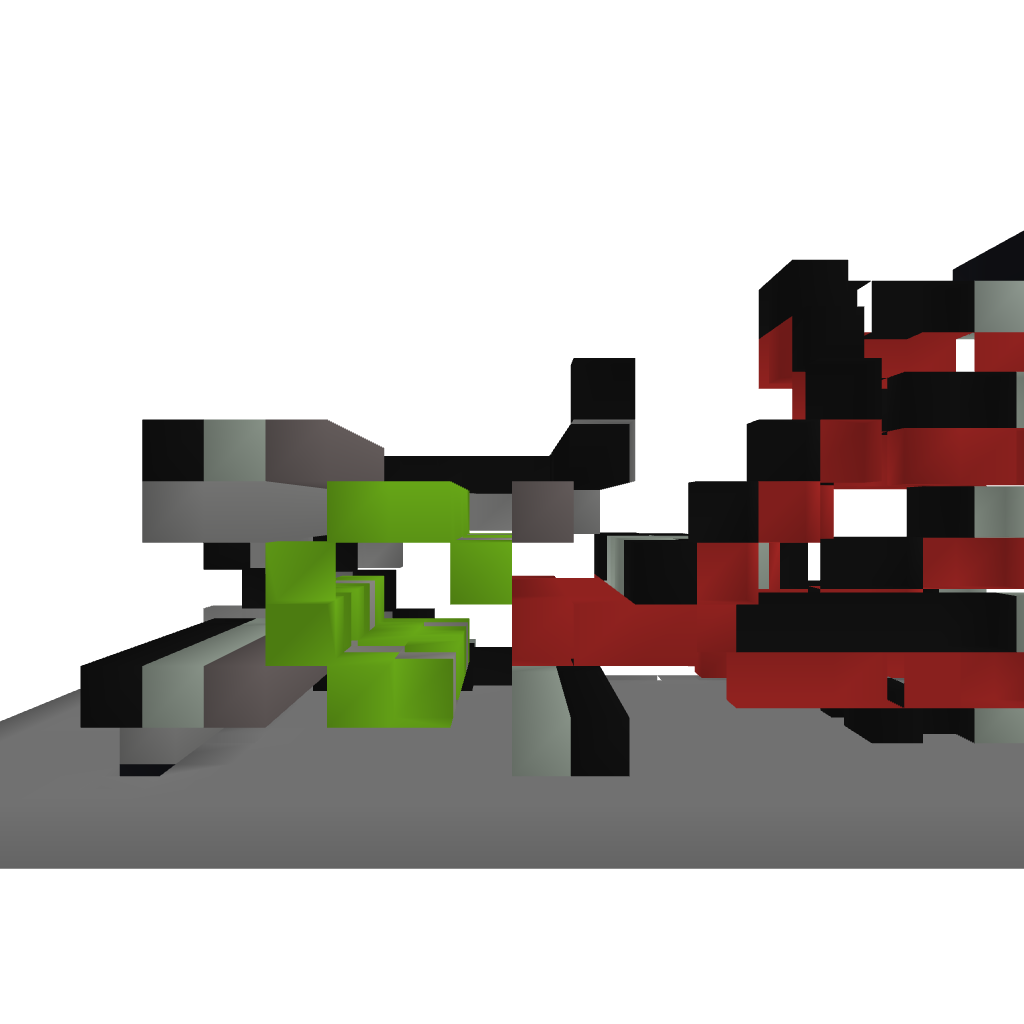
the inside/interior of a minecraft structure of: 9-0 Countdown